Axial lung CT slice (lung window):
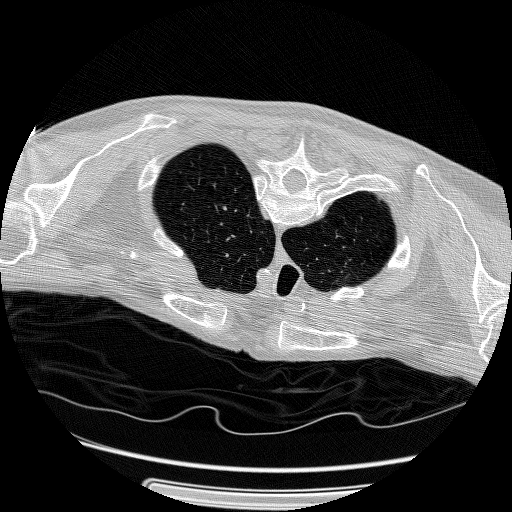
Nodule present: no